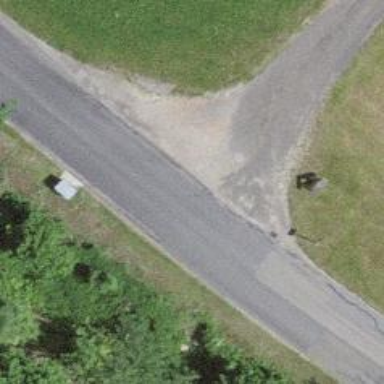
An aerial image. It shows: Bus stop along the road.